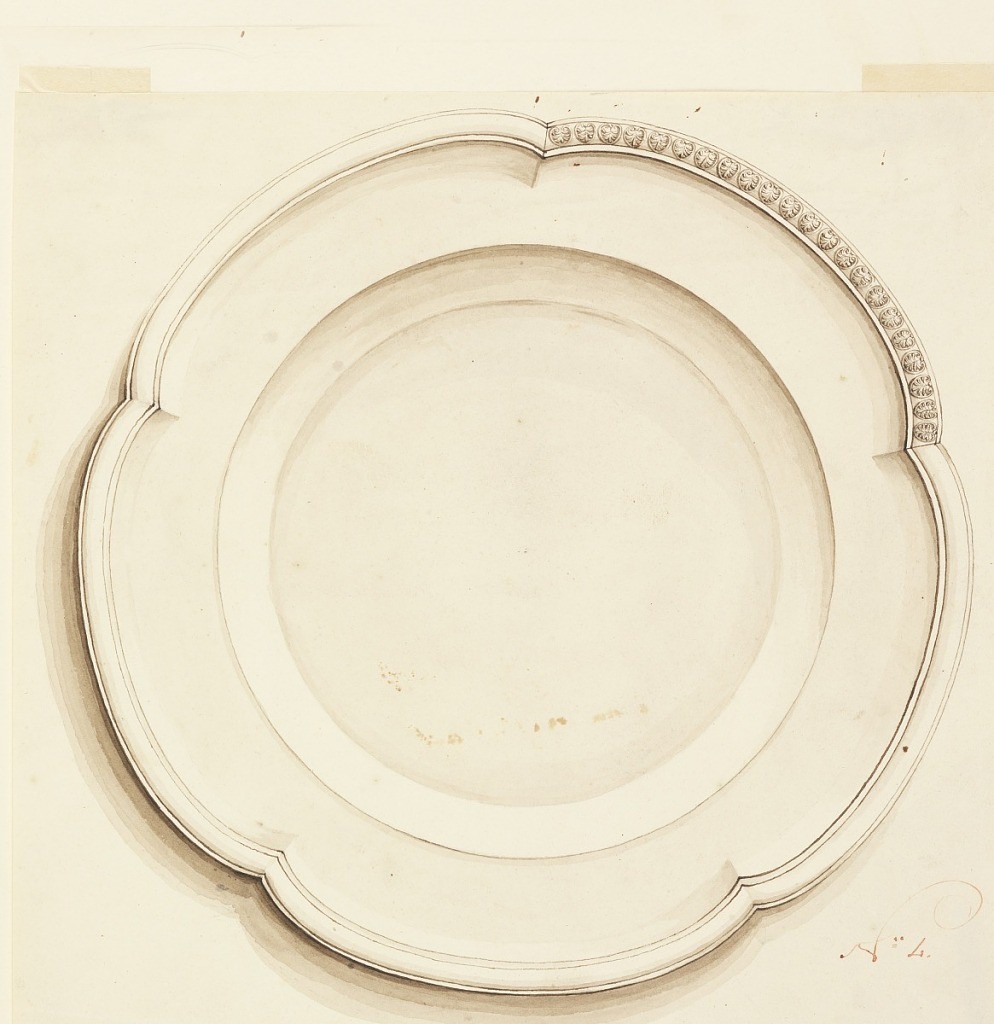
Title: Design for a Circular Platter
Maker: Johann Nepomuk
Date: ca. 1810–25
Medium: Pen and brown ink, brush and brown wash on paper
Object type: Drawing
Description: A palmette decoration is alternatively suggested for the outer moulding; shaped squarely.